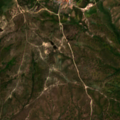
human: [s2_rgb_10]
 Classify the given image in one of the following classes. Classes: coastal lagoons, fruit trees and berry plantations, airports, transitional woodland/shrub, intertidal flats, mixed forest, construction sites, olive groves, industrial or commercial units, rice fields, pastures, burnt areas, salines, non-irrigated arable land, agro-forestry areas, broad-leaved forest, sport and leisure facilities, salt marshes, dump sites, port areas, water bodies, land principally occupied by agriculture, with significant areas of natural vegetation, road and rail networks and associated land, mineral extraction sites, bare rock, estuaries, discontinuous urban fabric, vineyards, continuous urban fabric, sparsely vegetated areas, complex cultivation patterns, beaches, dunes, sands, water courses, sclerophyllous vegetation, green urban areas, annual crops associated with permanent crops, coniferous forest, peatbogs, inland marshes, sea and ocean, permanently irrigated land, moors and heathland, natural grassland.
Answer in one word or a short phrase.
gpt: olive groves, pastures, complex cultivation patterns, land principally occupied by agriculture, with significant areas of natural vegetation, agro-forestry areas, transitional woodland/shrub